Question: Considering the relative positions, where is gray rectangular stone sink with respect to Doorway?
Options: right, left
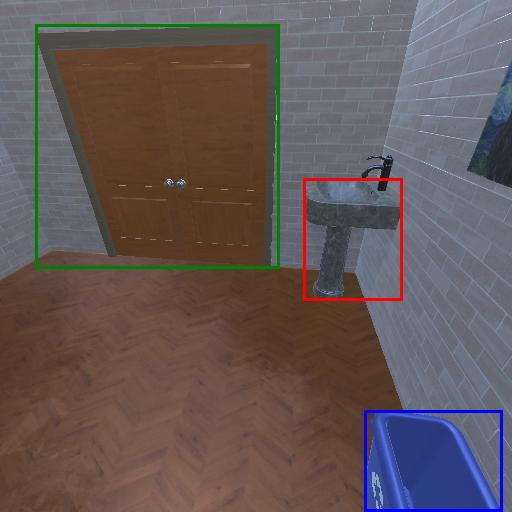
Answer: right